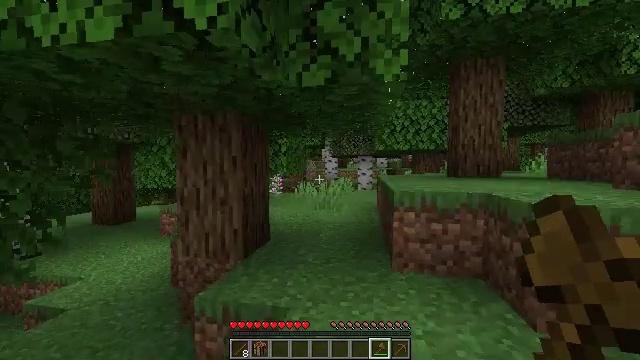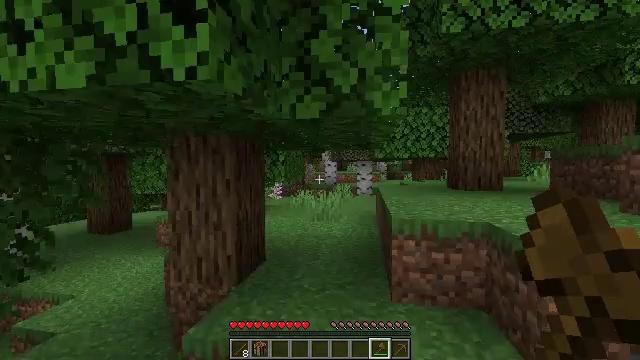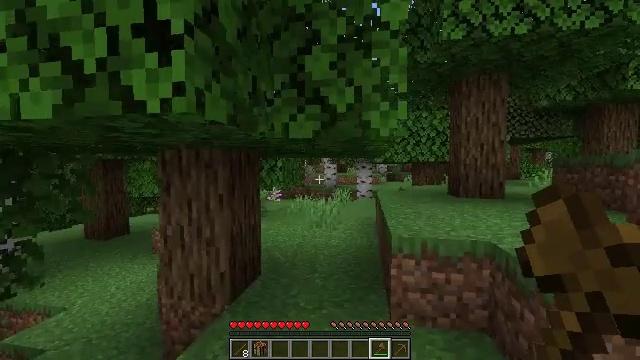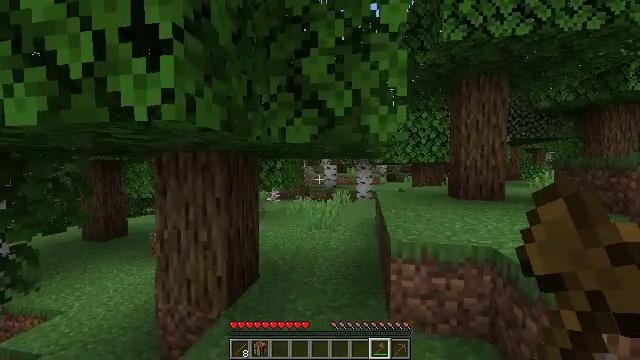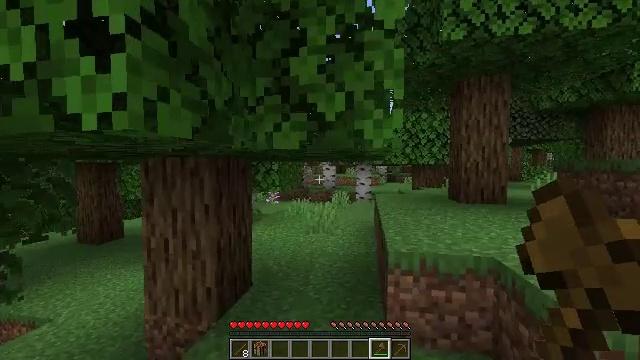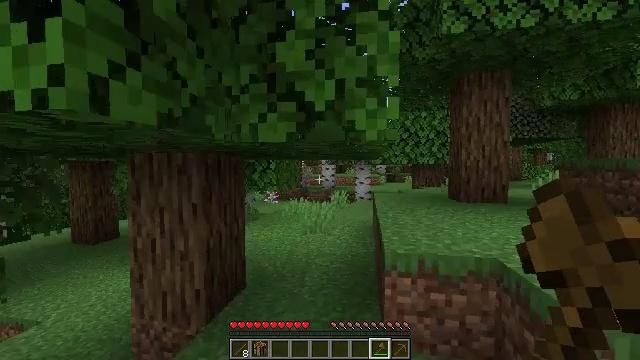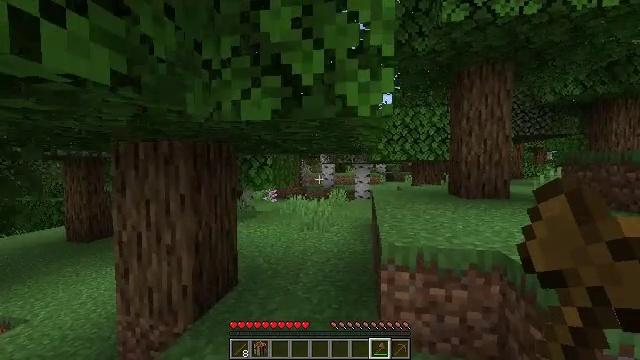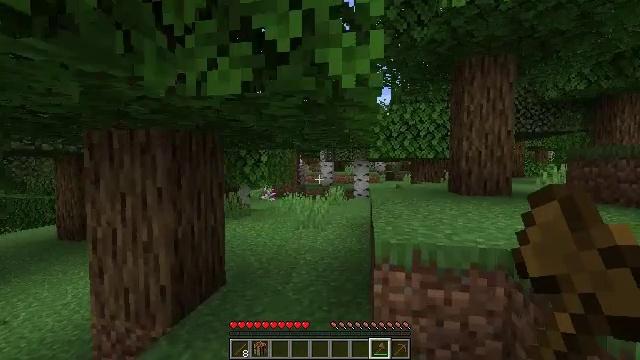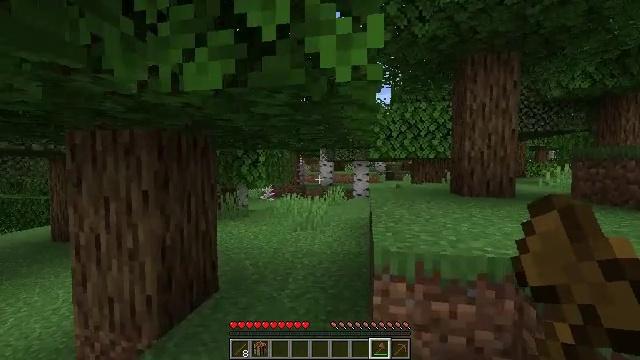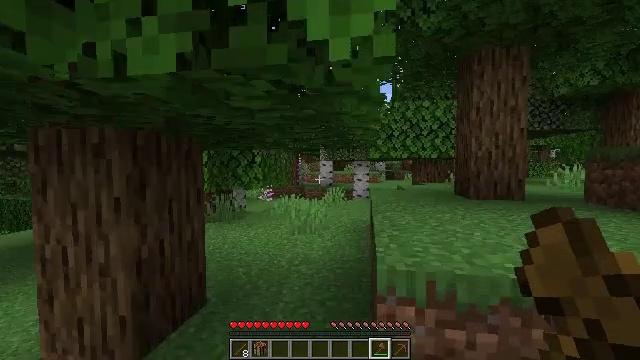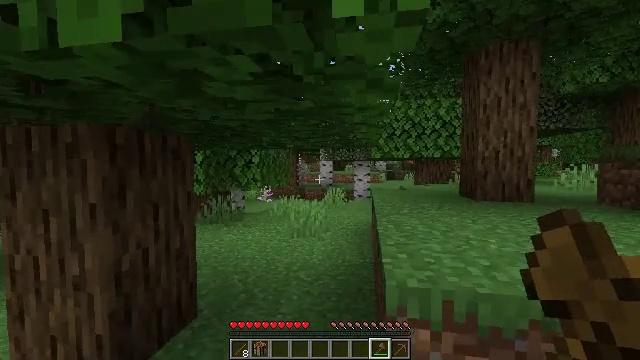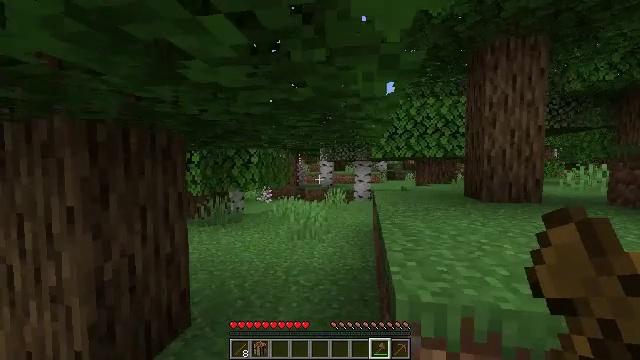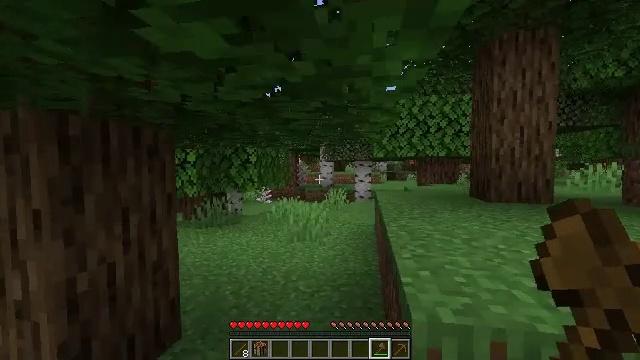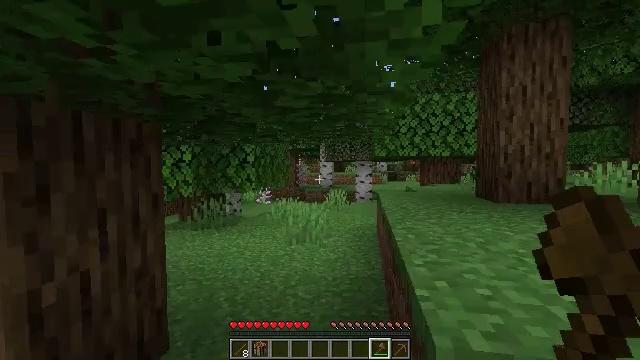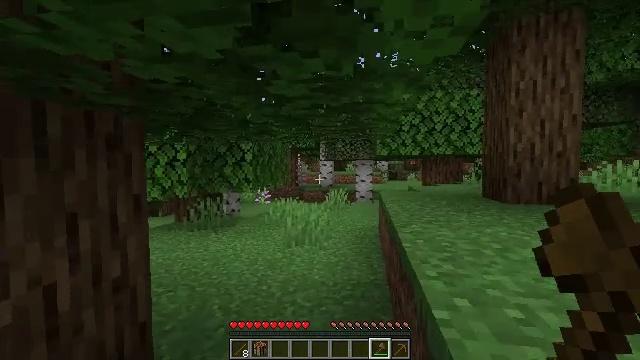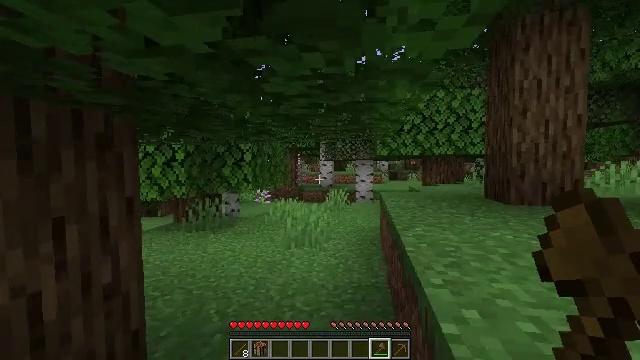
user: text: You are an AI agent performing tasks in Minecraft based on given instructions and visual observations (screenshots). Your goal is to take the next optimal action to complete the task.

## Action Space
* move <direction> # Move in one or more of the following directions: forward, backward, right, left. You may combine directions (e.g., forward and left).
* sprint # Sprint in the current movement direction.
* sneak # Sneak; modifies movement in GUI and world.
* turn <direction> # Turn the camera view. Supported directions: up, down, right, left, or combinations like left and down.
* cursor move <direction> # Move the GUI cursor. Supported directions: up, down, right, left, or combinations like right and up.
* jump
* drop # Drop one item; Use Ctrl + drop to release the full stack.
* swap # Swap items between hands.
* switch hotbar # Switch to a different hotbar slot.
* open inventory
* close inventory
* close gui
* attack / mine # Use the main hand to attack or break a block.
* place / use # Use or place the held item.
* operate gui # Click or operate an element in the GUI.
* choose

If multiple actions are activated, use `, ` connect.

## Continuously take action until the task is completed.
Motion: motion action
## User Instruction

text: Mine the lilac flower.
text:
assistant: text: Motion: move forward and move right, jump
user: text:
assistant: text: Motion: move forward and move right, jump
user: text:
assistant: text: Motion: move forward and move right, jump
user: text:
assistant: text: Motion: move forward and move right
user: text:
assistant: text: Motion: move forward and move right
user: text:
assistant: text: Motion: move forward
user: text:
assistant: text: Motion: move forward
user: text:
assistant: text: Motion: move forward
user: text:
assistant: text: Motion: move forward
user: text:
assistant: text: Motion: move forward
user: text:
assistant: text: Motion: move forward
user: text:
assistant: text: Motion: move forward
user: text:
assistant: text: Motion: move forward
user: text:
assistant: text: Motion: move forward
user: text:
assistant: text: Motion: move forward
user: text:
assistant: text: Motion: move forward
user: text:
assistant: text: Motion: move forward
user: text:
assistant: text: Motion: move forward
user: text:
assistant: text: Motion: move forward
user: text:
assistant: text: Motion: move forward
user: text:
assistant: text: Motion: move forward
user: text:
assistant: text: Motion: no_op
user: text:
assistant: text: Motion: no_op
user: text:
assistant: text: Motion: move forward, turn right
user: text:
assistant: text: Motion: move forward
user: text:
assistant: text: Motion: move forward
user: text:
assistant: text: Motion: move forward
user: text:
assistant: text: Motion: move forward
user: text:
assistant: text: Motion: move forward
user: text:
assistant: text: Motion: move forward